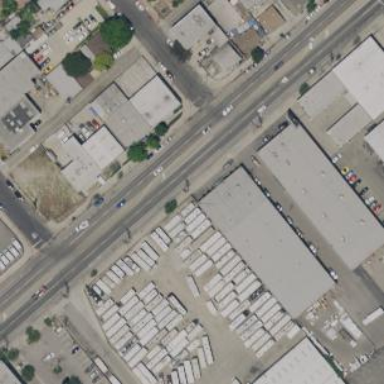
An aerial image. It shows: Industrial building.